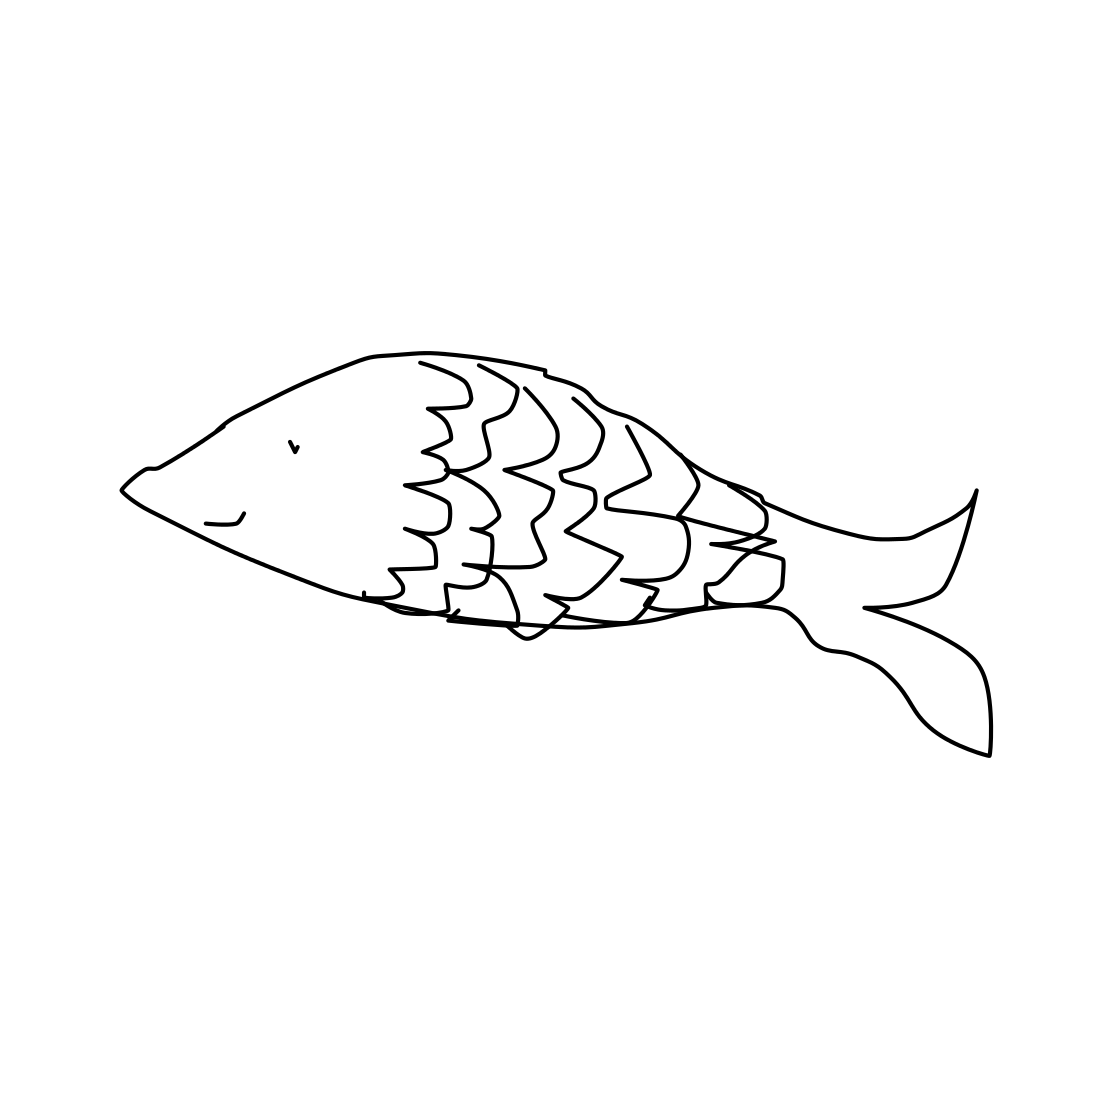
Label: fish